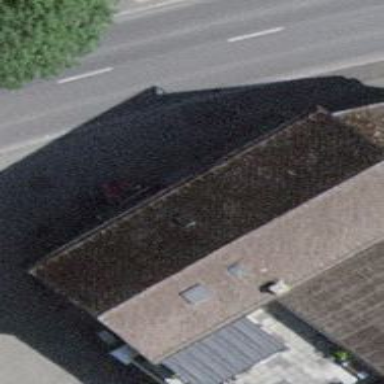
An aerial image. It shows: Hardware shop.